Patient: sex M, age 62
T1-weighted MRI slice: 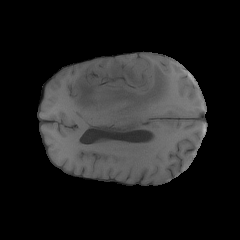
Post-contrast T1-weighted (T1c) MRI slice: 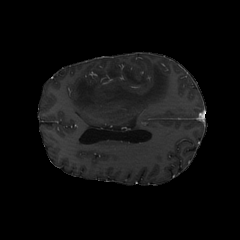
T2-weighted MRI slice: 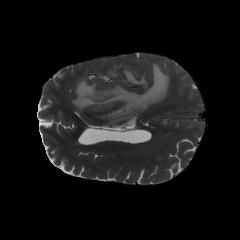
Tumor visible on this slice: yes
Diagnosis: Glioblastoma, IDH-wildtype
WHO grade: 4